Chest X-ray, AP view. Patient: 50 years old, sex M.
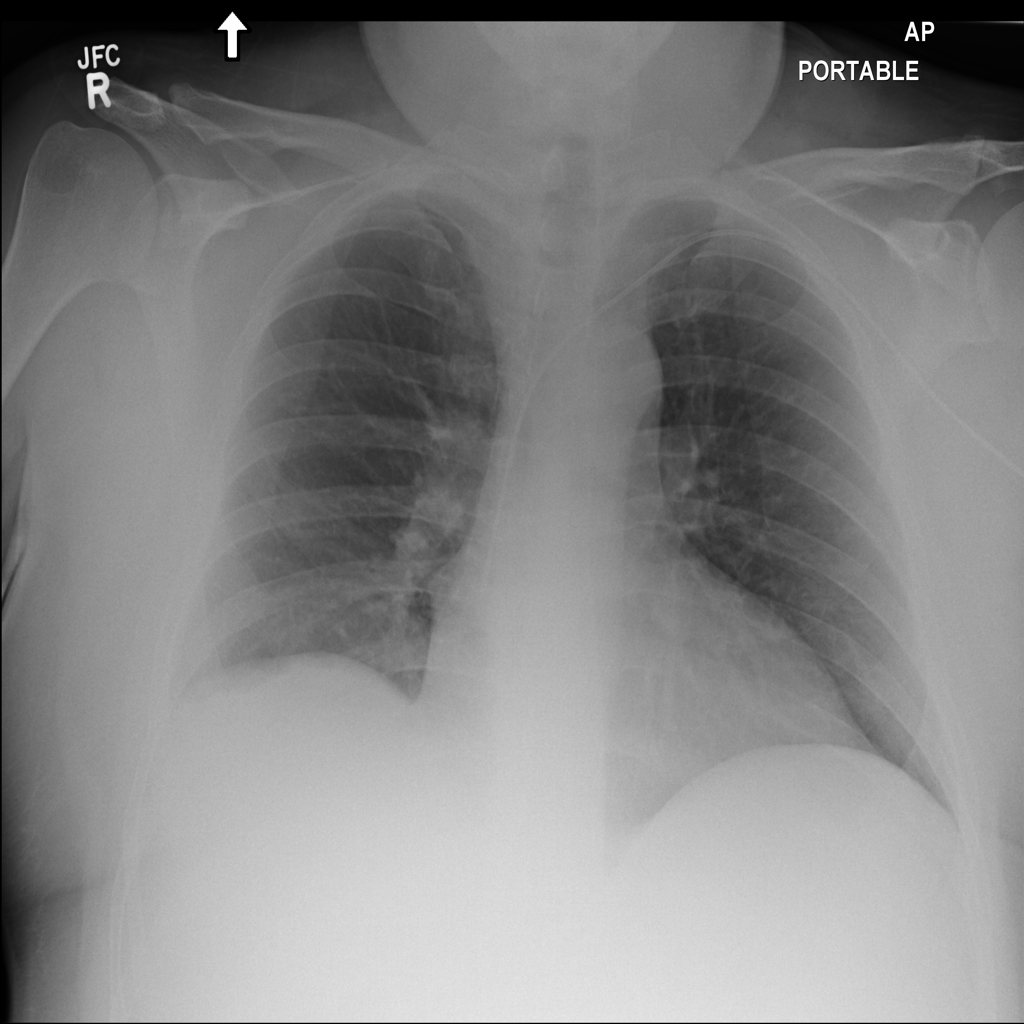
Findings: No Finding